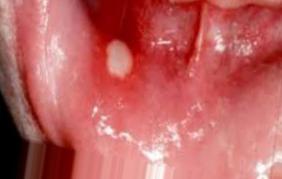
Condition: Mouth Ulcer